Question:
Essentially, what I want to do is utilize my work's sales data to see which of our brands is selling the most in each US state - and have the brand image file in each respective state.
For instance, if the best-selling brand of food we sell in Utah is Nestle - then I want the Nestle logo in that state.
My data set looks like this:
'''
State Brand Sales %TTL
AK Nestle $260 8%
AL Mars $480 10%
AZ Coca Cola $319 12%
...
WY Nestle $200 25%
'''
I have the image files from Google, but I have no idea how to make this work. I know there's the cartography package and I've been following <URL> - but it isn't really 1:1. I can't even get the sample code to execute because it says it can't find the online address
I don't want this done for me - but how do I start? I essentially want it to look like the map in the first image, but have it correspond with images of the brands we work with.
Tableau didn't really have an optimal solution and this was done in R originally, so I'm trying to replicate it, but it's been proving difficult.
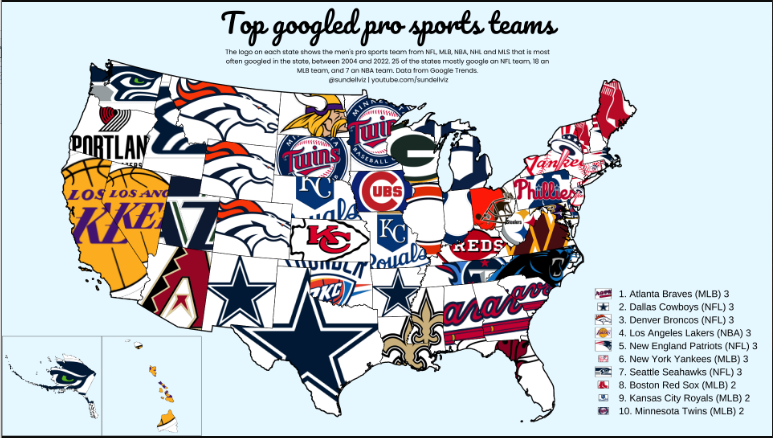
Answer: Well, see here an adaptation:
1. First you need to get a sf (a map ) of the US states. I use here USAboundaries but you can use whaterver you prefer.
2. Note that I needed to fake your data. Use your own.
3. Use rowwise() and switch() to add a column to your data with the url of the png
4. On the loop, for each brand: select the corresponding state, create the image overlay and add the layer to the plot.
See here a reproducible example:
'''
library(USAboundaries)
#> The USAboundariesData package needs to be installed.
#> Please try installing the package using the following command:
#> install.packages("USAboundariesData", repos = "https://ropensci.r-universe.dev", type = "source")
library(sf)
#> Linking to GEOS 3.9.1, GDAL 3.2.1, PROJ 7.2.1; sf_use_s2() is TRUE
library(tidyverse)
library(rasterpic)
library(tidyterra)
# Part 1: The map
states <- USAboundaries::states_contemporary_lores %>%
select(State = state_abbr) %>%
# Filter AK and HW
filter(!(State %in% c("AK", "HI", "PR"))) %>%
st_transform("ESRI:102003")
states
#> Simple feature collection with 49 features and 1 field
#> Geometry type: MULTIPOLYGON
#> Dimension: XY
#> Bounding box: xmin: -<PHONE> ymin: -<PHONE> xmax: <PHONE> ymax: <PHONE>
#> Projected CRS: USA_Contiguous_Albers_Equal_Area_Conic
#> First 10 features:
#> State geometry
#> 1 CA MULTIPOLYGON (((-<PHONE> -2...
#> 2 WI MULTIPOLYGON (((708320.1 91...
#> 3 ID MULTIPOLYGON (((-<PHONE> 95...
#> 4 MN MULTIPOLYGON (((-91052.17 1...
#> 5 IA MULTIPOLYGON (((-50588.83 5...
#> 6 MO MULTIPOLYGON (((19670.04 34...
#> 7 MD MULTIPOLYGON (((<PHONE> 240...
#> 8 OR MULTIPOLYGON (((-<PHONE> 94...
#> 9 MI MULTIPOLYGON (((882371.5 99...
#> 10 MT MULTIPOLYGON (((-<PHONE> 14...
# Base map
plot <- ggplot(states) +
geom_sf(fill = "grey90") +
theme_minimal() +
theme(panel.background = element_rect(fill = "lightblue"))
plot
'''

'''
# Part 2: your data (I have to fake it)
# Use here your own data
# Assign 3 random brands
brands <- data.frame(State = states$State)
set.seed(1234)
brands$Brand <- sample(c("Nestle", "Mars", "Coca Cola"), nrow(brands), replace = TRUE)
# Part 3: find your pngs
logos <- brands %>%
rowwise() %>%
mutate(png = switch(Brand,
"Nestle" = "https://1000marcas.net/wp-content/uploads/2020/01/Logo-Nestle.png",
"Mars" = "https://1000marcas.net/wp-content/uploads/2020/02/Logo-Mars.png",
"Coca Cola" = "https://w7.pngwing.com/pngs/873/613/png-transparent-world-of-coca-cola-fizzy-drinks-diet-coke-coca-cola-text-logo-cola.png",
"null"
))
# Now loop
for (i in seq_len(nrow(logos))) {
logo <- logos[i, ]
shape <- states[states$State == logo$State, ]
img <- rasterpic_img(shape, logo$png, mask = TRUE)
plot <- plot + geom_spatraster_rgb(data = img)
}
plot
'''

<URL>